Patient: sex M, age 61
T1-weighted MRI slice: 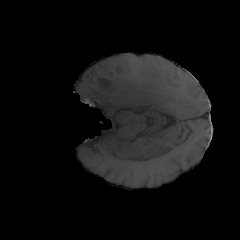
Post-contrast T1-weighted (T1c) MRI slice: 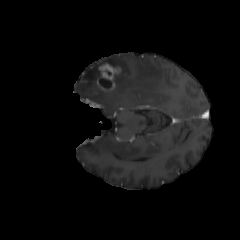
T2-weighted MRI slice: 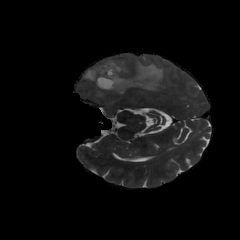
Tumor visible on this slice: yes
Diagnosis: Glioblastoma, IDH-wildtype
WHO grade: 4